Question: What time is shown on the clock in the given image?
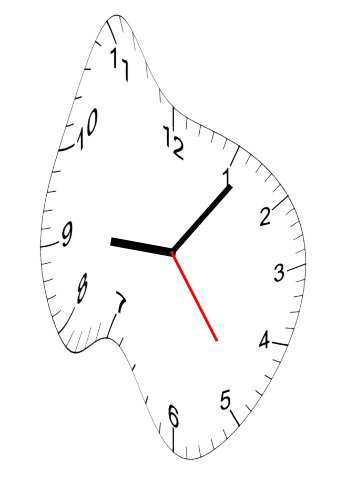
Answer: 09:06:24